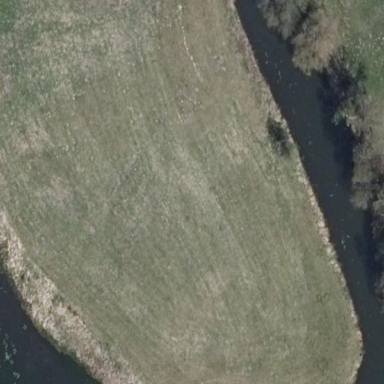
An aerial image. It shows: Oxbow water feature in natural setting.